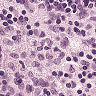
Metastatic tissue present: no